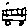
Label: car